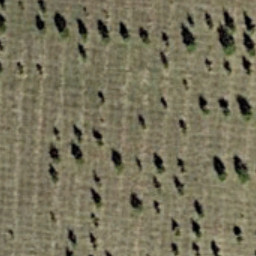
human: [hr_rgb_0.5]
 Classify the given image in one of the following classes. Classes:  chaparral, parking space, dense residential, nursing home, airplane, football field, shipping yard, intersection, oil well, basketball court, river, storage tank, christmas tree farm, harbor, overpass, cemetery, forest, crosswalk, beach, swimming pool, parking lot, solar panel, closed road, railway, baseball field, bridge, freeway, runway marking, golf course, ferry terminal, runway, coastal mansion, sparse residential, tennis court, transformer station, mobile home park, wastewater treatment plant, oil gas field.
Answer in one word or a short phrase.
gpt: christmas tree farm